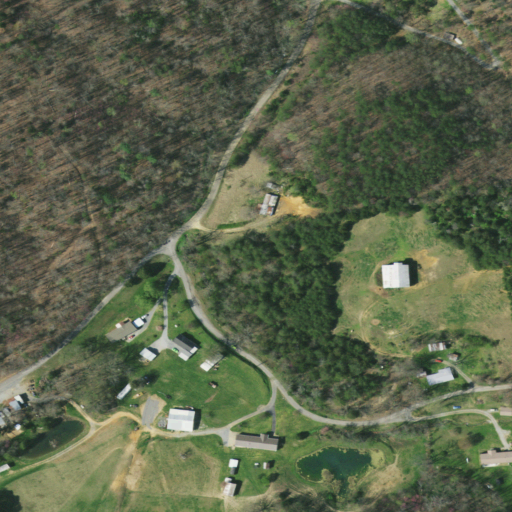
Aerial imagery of valley in Tennessee named Gunter Hollow containing deciduous forest, pasture, open development, mixed forest, evergreen forest, grassland, low intensity development, medium intensity development, and shrub